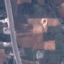
Land use / land cover: Highway